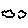
Label: cloud